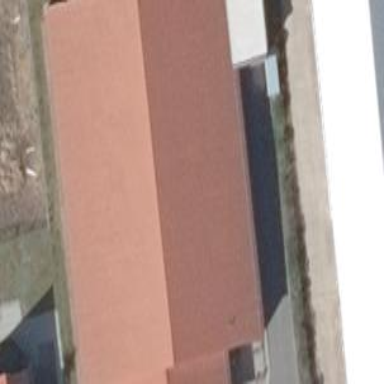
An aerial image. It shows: Supermarket located in building.